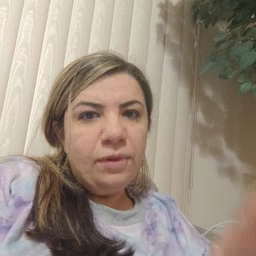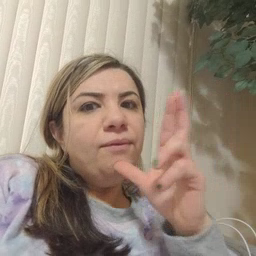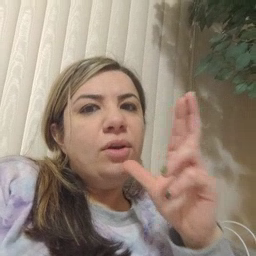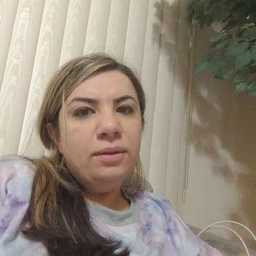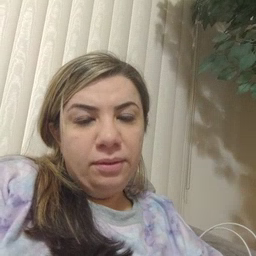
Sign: hen